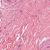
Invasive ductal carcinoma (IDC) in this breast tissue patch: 0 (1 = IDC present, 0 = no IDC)